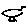
Label: bird